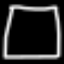
Label: square